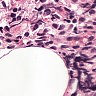
Metastatic tissue present: no